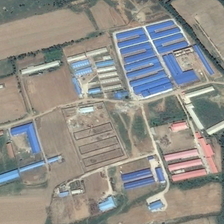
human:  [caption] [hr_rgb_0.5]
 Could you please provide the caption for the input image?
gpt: many buildings and some bareland and green trees are in an industrial area .

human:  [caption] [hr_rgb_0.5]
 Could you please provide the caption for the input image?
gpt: many buildings and some bareland and green trees are in an industrial area .

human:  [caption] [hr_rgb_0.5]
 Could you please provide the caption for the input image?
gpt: many buildings and some bareland and green trees are in an industrial area .

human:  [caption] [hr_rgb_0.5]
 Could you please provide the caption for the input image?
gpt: many buildings and some bareland and green trees are in an industrial area .

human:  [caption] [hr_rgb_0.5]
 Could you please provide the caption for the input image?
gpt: many buildings and some bareland and green trees are in an industrial area .